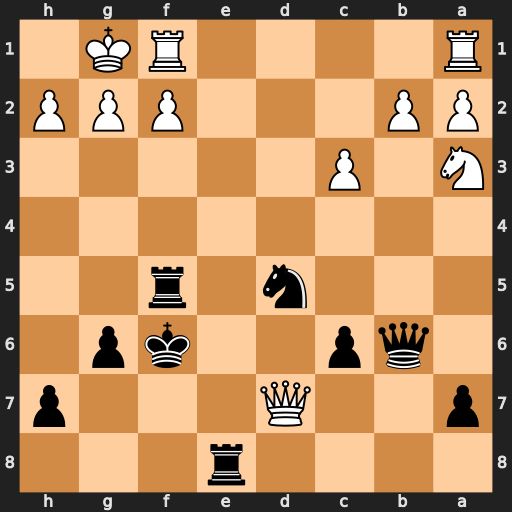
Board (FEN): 4r3/p2Q3p/1qp2kp1/3n1r2/8/N1P5/PP3PPP/R4RK1
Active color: b
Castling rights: -
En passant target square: -
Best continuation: Rd8 Qxh7 Rh5 Qxh5 gxh5